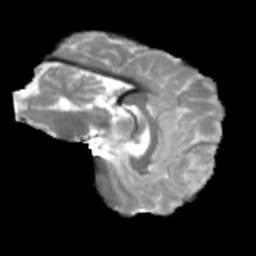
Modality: T2w
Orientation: sagittal
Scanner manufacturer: siemens
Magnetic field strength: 3 T
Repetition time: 4 s
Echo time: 0.0594 s